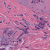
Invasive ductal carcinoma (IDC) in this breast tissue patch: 1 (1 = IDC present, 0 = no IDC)